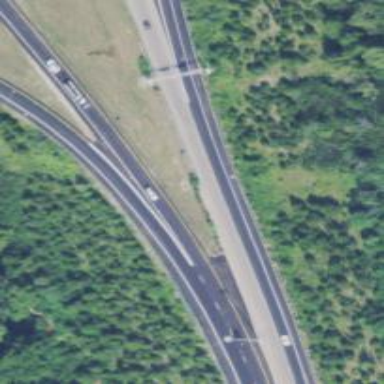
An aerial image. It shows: Motorway junction.